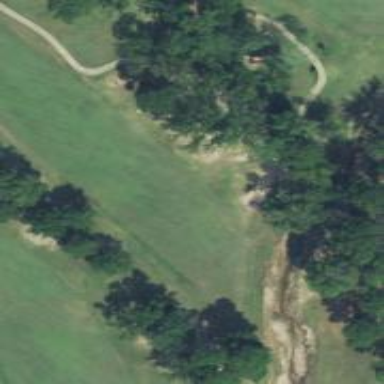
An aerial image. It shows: Golf hole.